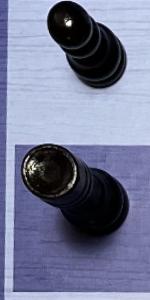
Label: Rook_Black